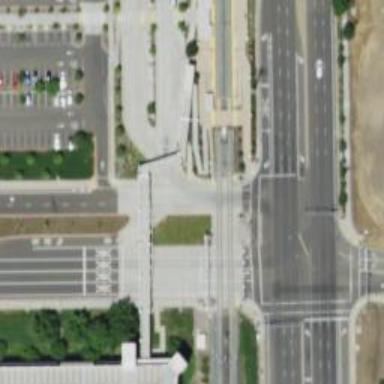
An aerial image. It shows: Busway road.